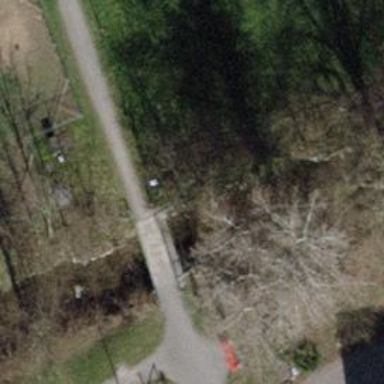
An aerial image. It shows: Path with fine gravel surface.